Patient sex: M
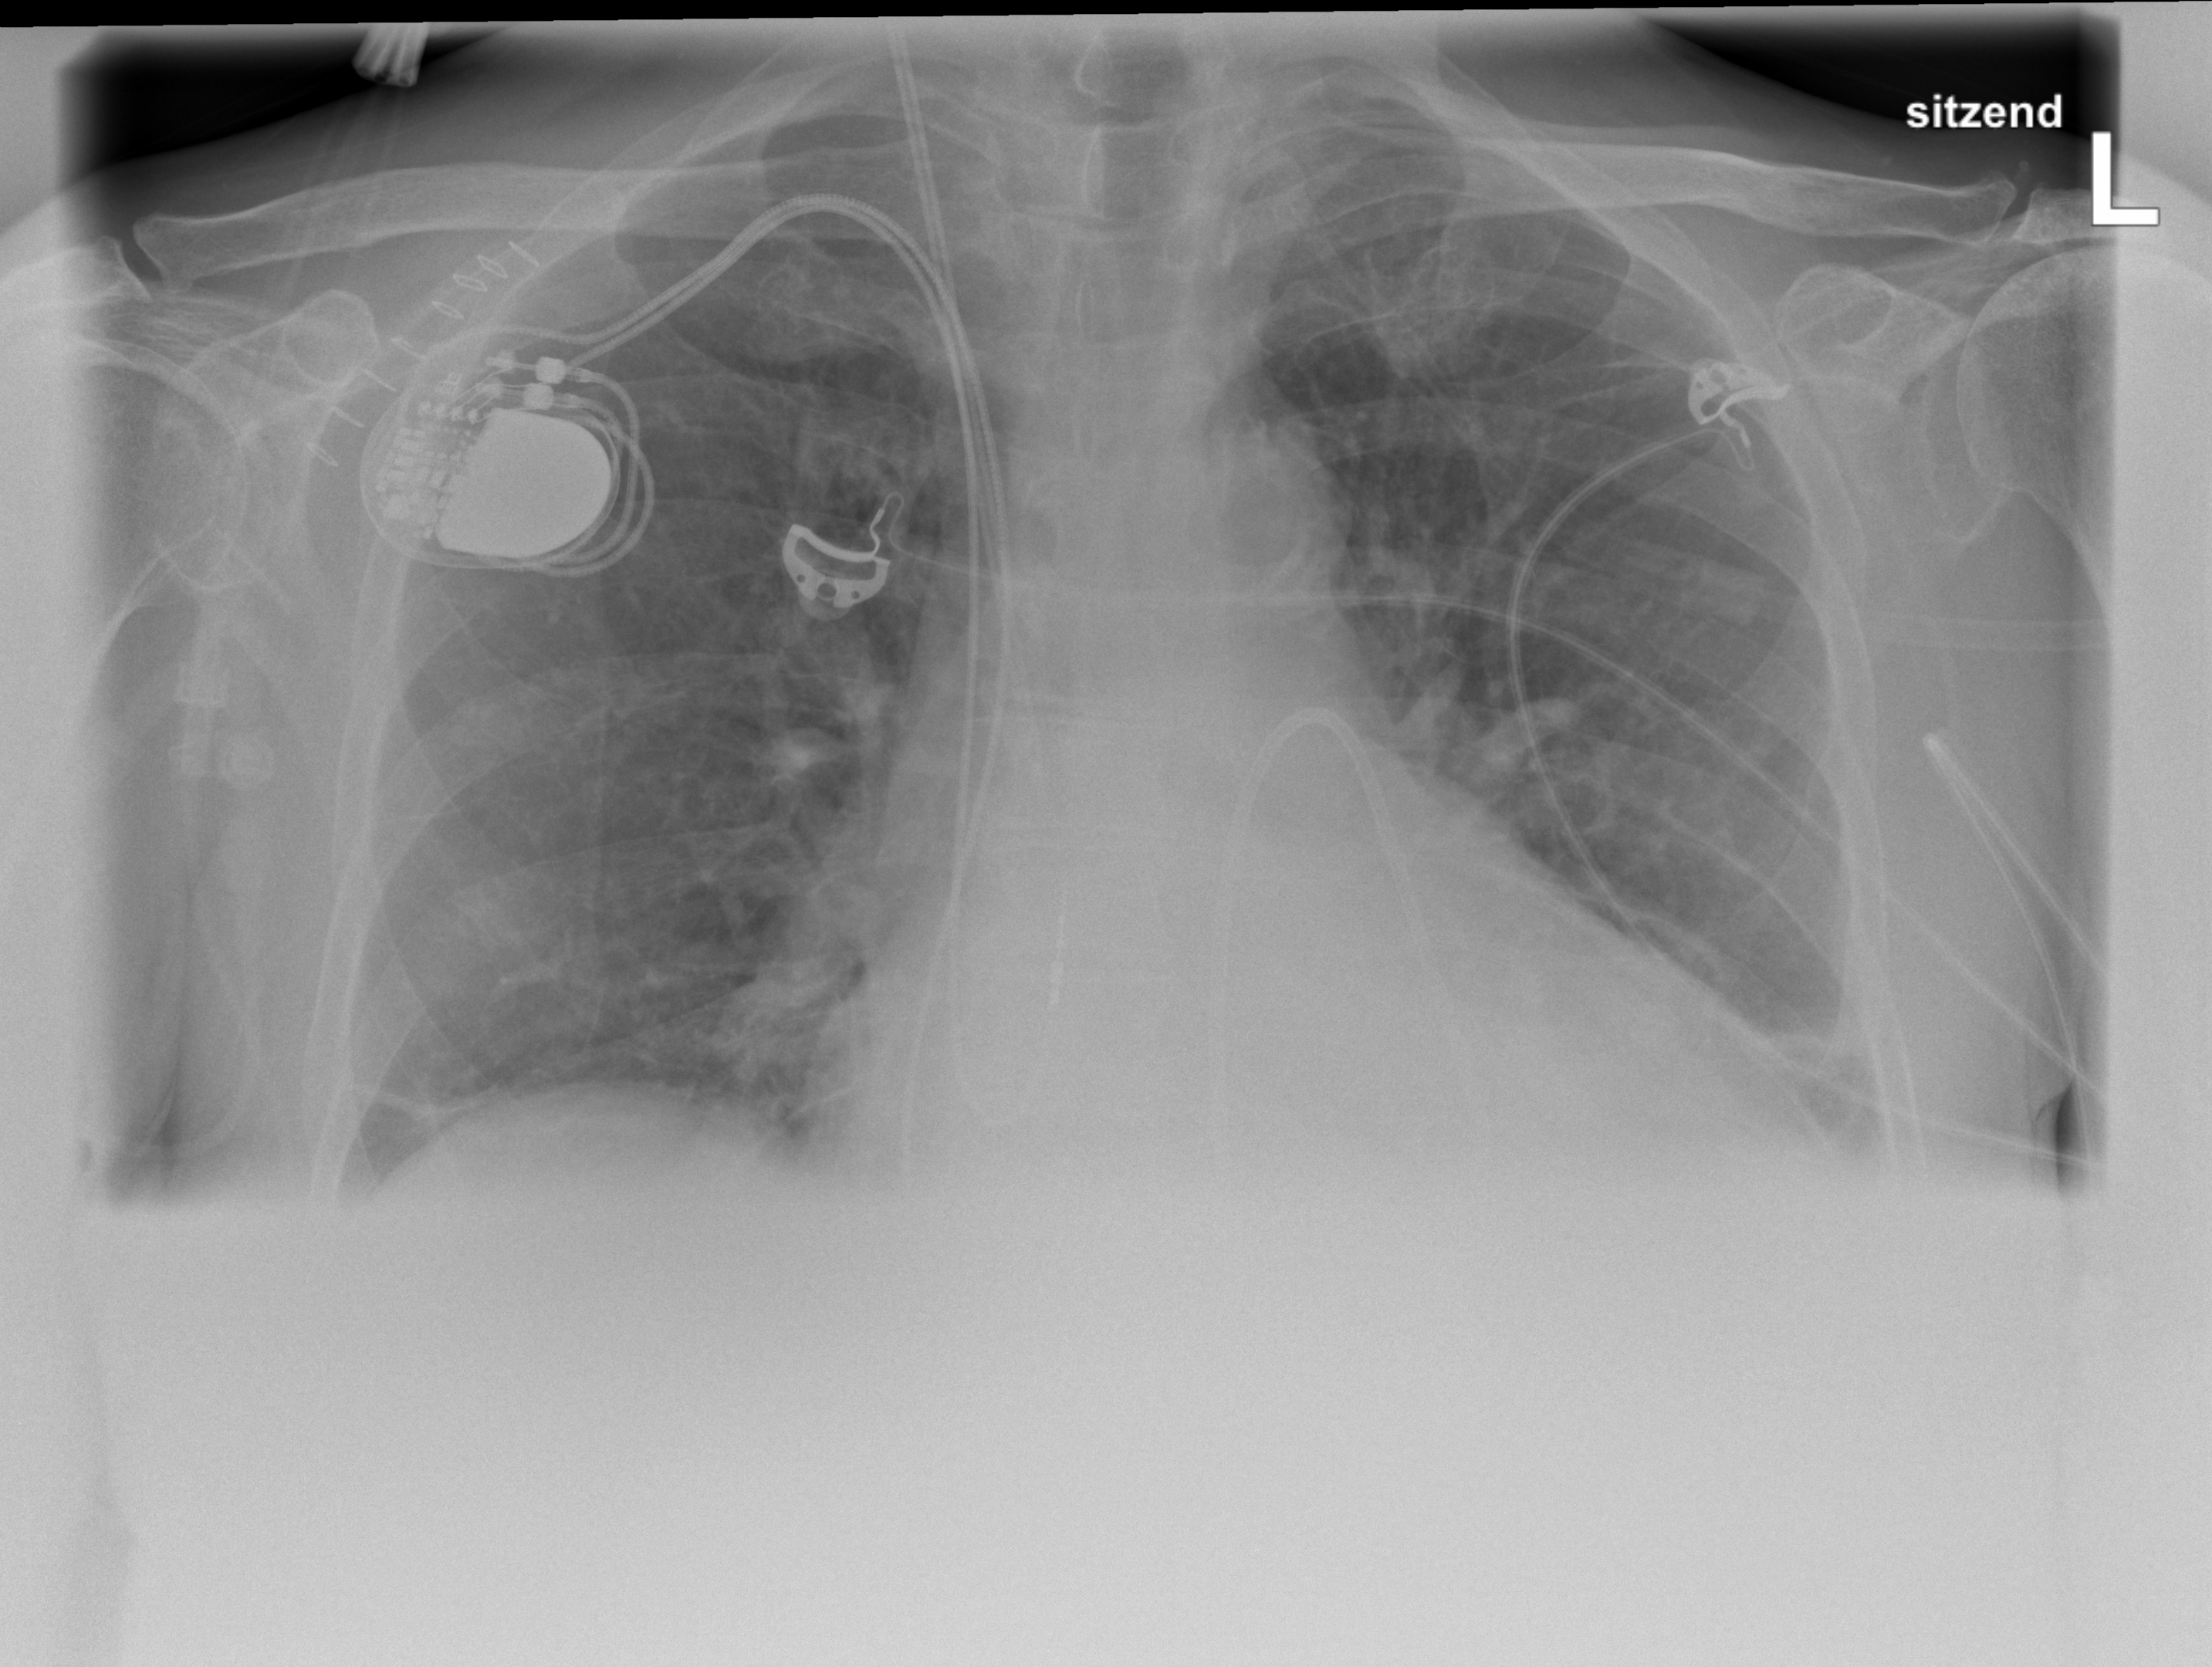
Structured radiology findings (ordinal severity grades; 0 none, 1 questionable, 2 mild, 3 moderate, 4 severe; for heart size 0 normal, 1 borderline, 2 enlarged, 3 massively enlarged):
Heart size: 2
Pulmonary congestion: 2
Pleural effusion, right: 0
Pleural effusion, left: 0
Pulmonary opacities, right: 0
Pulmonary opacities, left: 1
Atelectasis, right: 0
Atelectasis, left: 1